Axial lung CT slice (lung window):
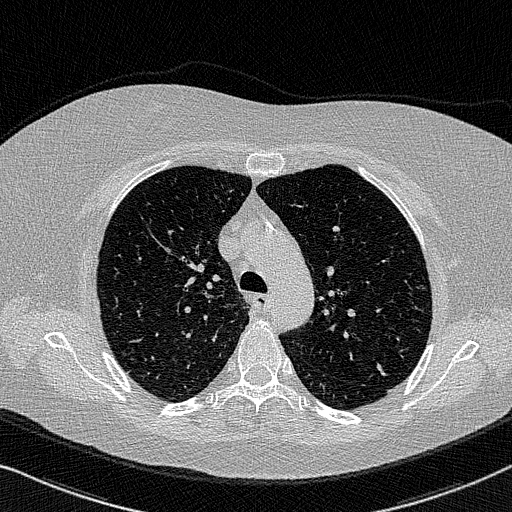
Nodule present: no